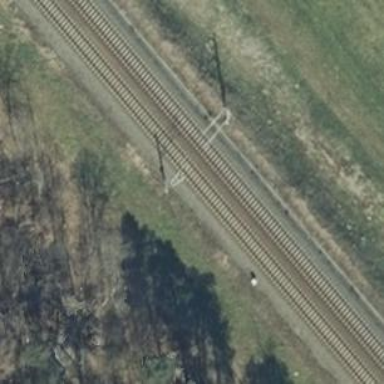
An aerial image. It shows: Railway milestone with catenary mast.